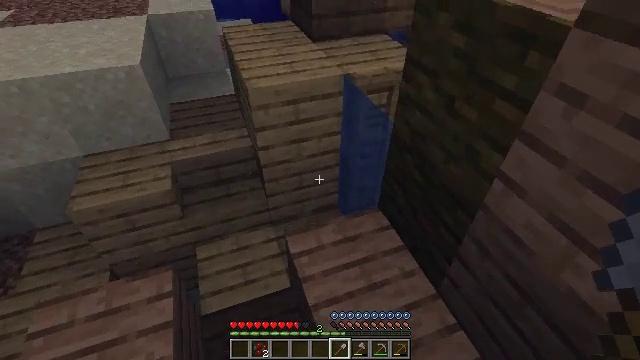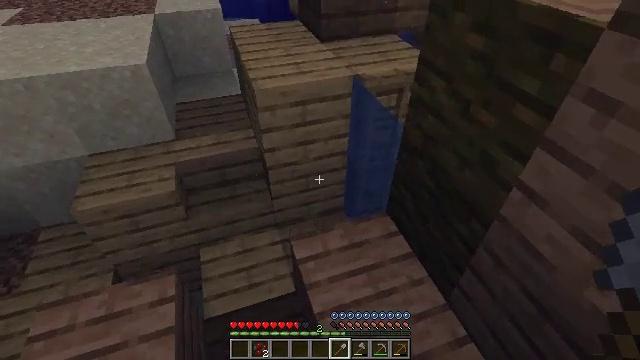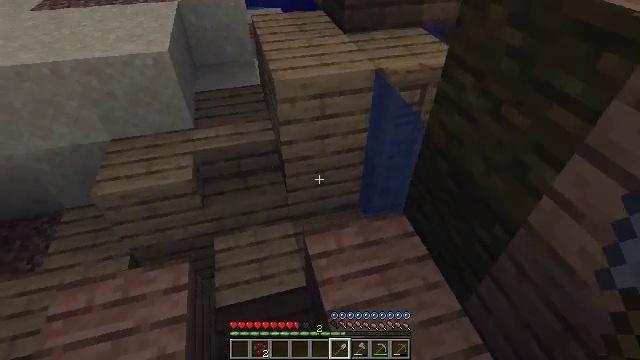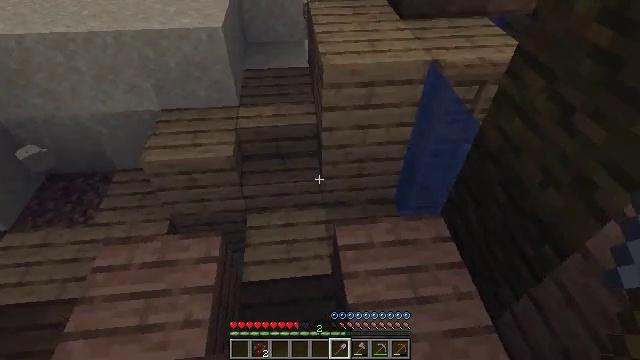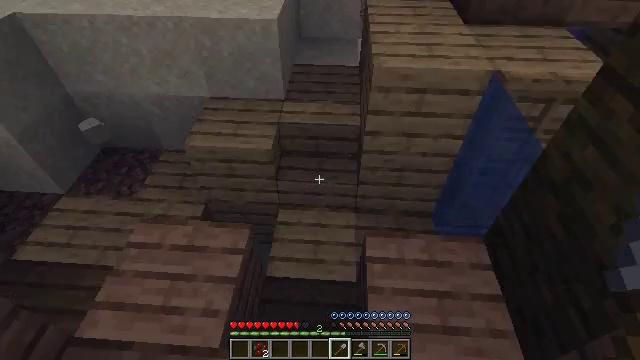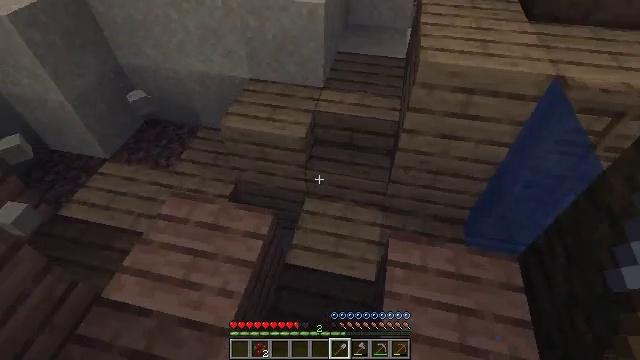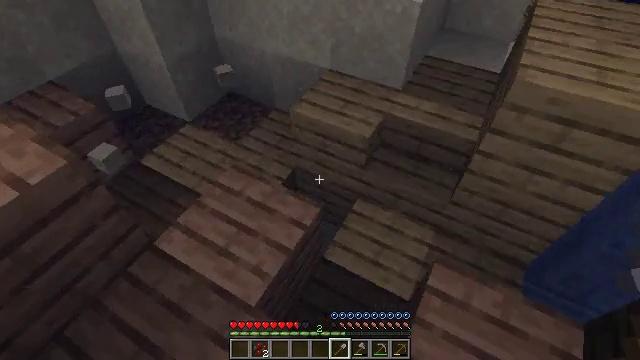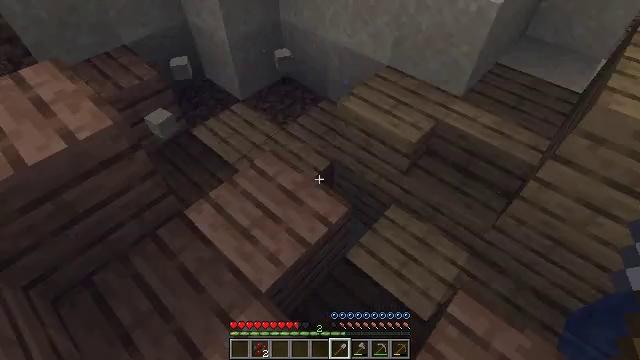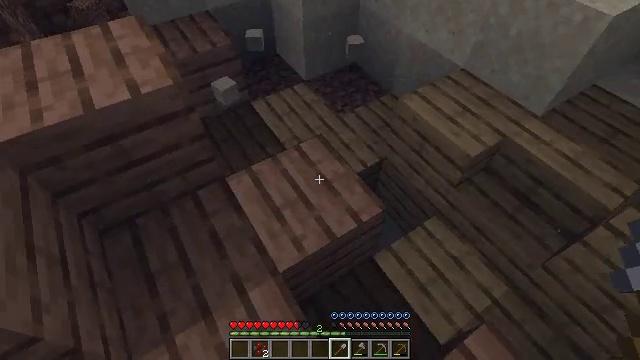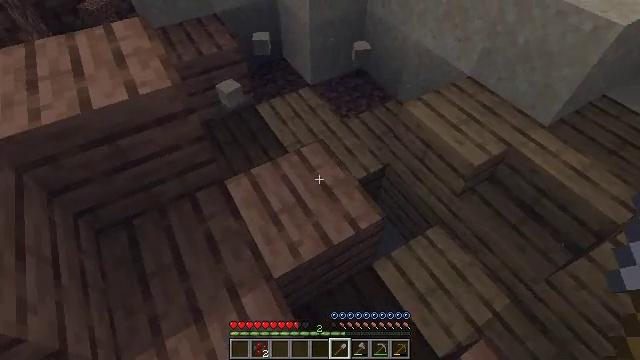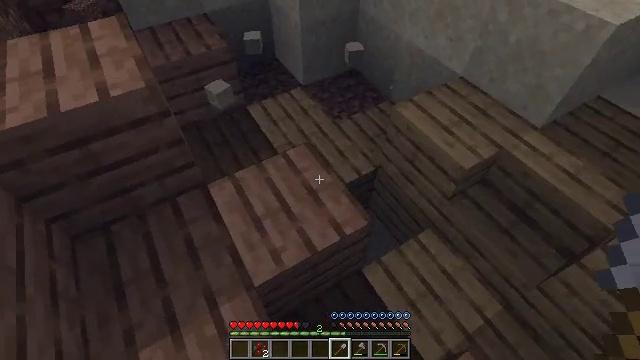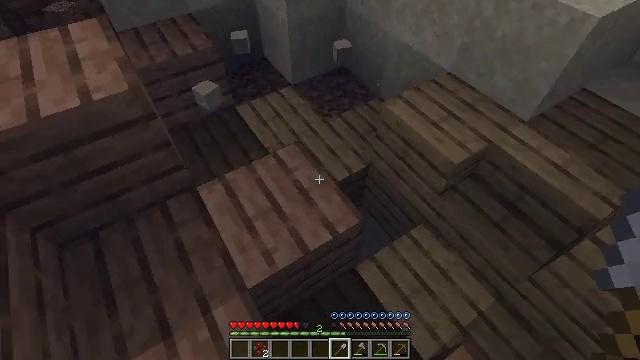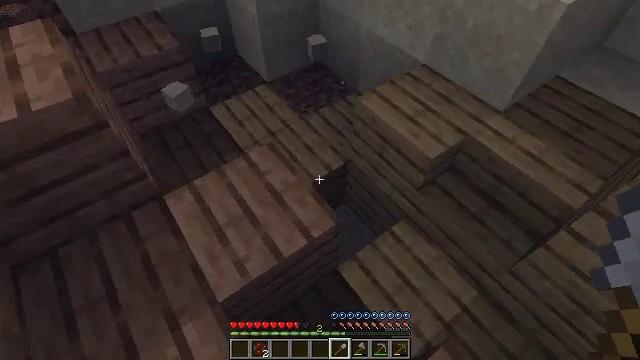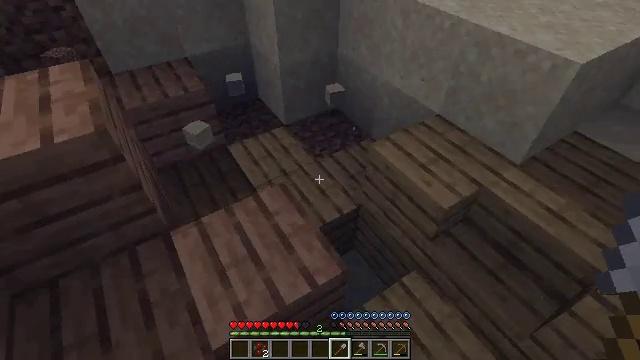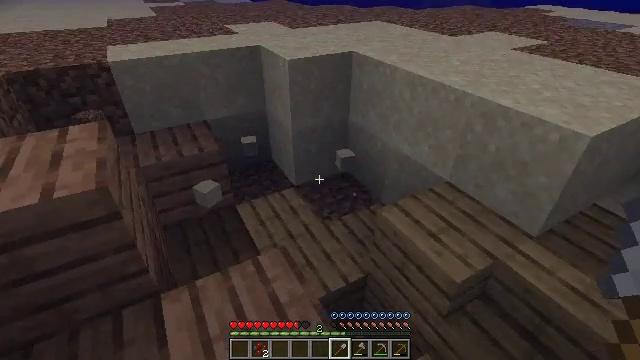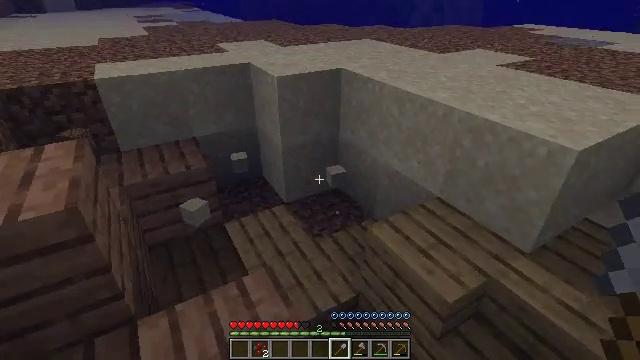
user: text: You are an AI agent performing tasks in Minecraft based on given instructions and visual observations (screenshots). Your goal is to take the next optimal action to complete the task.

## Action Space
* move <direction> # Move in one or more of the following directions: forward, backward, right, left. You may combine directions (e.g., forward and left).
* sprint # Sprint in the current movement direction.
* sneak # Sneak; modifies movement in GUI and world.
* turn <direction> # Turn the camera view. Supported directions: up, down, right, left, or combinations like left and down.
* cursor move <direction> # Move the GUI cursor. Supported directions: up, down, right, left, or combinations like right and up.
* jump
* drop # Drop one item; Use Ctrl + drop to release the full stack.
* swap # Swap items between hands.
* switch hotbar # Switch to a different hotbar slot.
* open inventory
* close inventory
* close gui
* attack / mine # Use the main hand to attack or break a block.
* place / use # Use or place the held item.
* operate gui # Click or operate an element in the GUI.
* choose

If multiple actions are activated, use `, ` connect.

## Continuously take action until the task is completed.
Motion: motion action
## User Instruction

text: Gather sand from the desert.
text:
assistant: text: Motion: move forward, turn left
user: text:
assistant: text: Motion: move forward, turn left and down
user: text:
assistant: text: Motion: move forward, turn left and down
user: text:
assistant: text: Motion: move forward and move right, turn left
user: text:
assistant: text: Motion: move forward and move right, turn left and down
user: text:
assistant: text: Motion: move forward and move right, turn left
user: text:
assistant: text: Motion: move forward and move right, turn left and down
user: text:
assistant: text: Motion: move forward and move right, turn left and down
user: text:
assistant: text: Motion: move forward and move right, turn left
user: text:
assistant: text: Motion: move forward and move right
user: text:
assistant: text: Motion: move forward and move right, turn right
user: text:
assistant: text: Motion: move forward and move right, turn right
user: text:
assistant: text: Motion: move forward and move right, turn left and up
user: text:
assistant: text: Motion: move forward and move right, turn left and up
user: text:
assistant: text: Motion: move forward, turn right and up
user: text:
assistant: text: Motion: move forward, turn left and up
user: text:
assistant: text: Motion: move forward, turn left and up, attack / mine
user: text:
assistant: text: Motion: move forward, turn left, attack / mine
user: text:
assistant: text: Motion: move forward and move left, turn left, attack / mine
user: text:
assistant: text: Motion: move forward and move left, attack / mine
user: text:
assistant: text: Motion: move forward and move left, attack / mine
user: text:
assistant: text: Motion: move forward and move left, attack / mine
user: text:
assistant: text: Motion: move forward and move left, attack / mine
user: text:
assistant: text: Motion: move forward, attack / mine
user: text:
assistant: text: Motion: move forward, turn right, attack / mine
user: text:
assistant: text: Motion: move forward, turn right and up, attack / mine
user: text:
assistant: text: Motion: move forward, turn right, attack / mine
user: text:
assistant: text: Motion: move forward, attack / mine
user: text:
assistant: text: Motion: move forward and move left, attack / mine
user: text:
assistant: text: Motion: move forward and move left, attack / mine